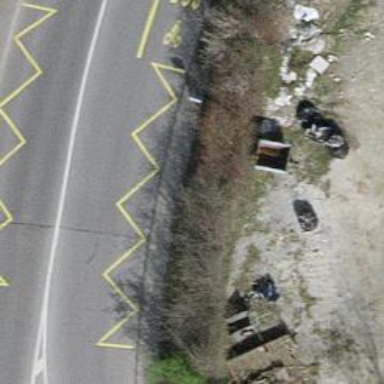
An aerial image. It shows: Bus stop along the road.